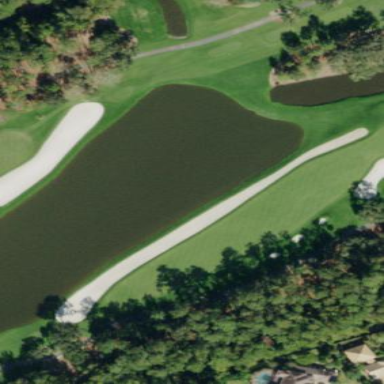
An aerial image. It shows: Sand bunker on golf course.